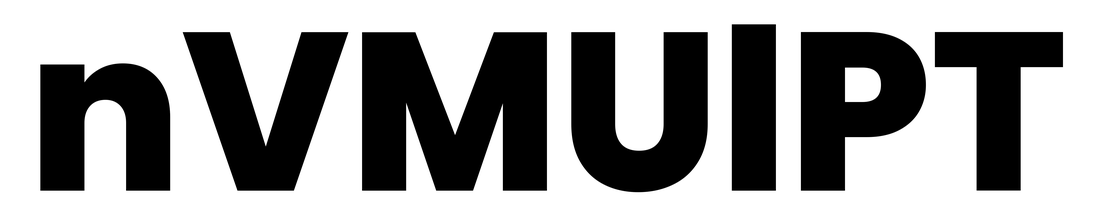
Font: Poppins-ExtraBold